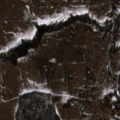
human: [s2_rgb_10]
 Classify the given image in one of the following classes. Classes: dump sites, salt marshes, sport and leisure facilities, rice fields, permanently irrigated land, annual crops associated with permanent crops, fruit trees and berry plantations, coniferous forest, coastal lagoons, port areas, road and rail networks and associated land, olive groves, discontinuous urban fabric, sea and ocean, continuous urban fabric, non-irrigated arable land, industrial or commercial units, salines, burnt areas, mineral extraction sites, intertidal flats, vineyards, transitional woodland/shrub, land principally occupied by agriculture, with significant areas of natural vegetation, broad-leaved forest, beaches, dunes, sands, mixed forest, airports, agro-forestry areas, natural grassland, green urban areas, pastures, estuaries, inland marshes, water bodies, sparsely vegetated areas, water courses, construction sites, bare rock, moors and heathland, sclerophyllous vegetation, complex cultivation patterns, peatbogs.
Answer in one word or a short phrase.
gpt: non-irrigated arable land, complex cultivation patterns, land principally occupied by agriculture, with significant areas of natural vegetation, broad-leaved forest